Question: I'm drawing a bipartite graph in graphviz and I want it to have two columns of nodes connected by straight lines (to match a style used elsewhere). I can mostly get what I want (see image) but the columns are too close together which makes the edges needlessly hard to follow.
I've tried to add a very low weight connection between the top two nodes in the hope it would push the two subgraphs apart but that doesn't work (and often messes up the rest of the layout). Is there a way of moving the right hand column of nodes further to the right.
Here is an example showing the problem I'm seeing

and here is the code I used to generate this graph
'''
graph G {
splines=false;
node[shape=circle, style=filled]
subgraph cluster_1 {
subgraph cluster_1r {
a12 [label="a",fillcolor=lightgrey]
b12 [label="b",fillcolor=lightgrey]
c12 [label="c",fillcolor=lightgrey]
d12 [label="d",fillcolor=lightgrey]
e12 [label="e",fillcolor=lightgrey]
a12--b12--c12--d12--e12 [style=invis]
}
subgraph cluster_1l {
a11 [label="a",fillcolor=white]
b11 [label="b",fillcolor=white]
c11 [label="c",fillcolor=white]
d11 [label="d",fillcolor=white]
e11 [label="e",fillcolor=white]
a11--b11--c11--d11--e11 [style=invis]
}
c11--a12 [constraint=false]
c11--b12 [constraint=false]
d11--b12 [constraint=false]
e11--a12 [constraint=false]
e11--b12 [constraint=false]
}
}
'''
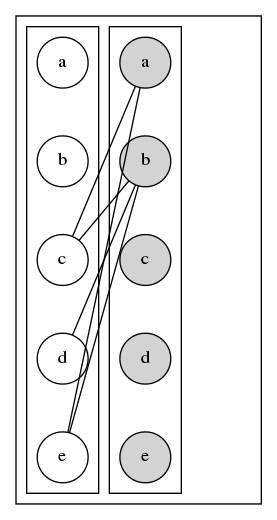
Answer: Adding an invisible node in between the two columns works fine. Basically I added this
'''
subgraph cluster_1m {
color=invis;
a12m [style=invisible]
}
'''
in between the two subgraphs. This feels quite crude though so any more elegant solutions would be welcomed.